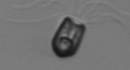
Label: flagellate_morphotype1